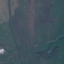
Land use / land cover class: Pasture